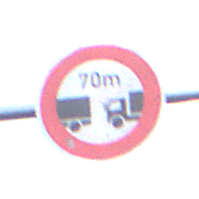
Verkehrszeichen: VerbotUnterschreitenMindestabstand
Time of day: MorningAfternoon
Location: Outdoor (RoadRail)
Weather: PartlyCloudy
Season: NotSpecified
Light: Natural